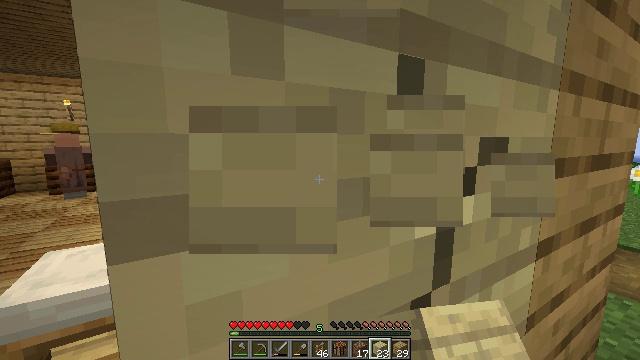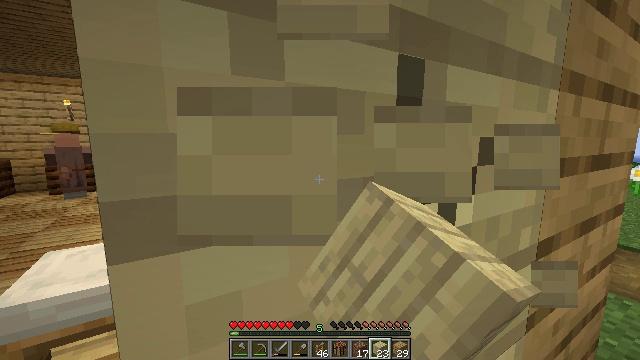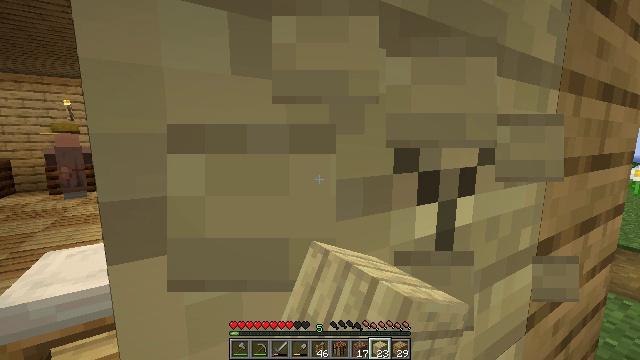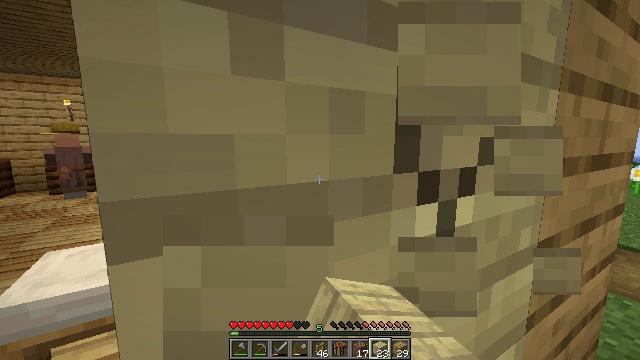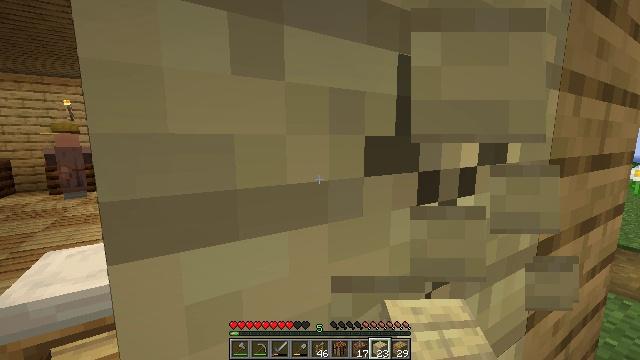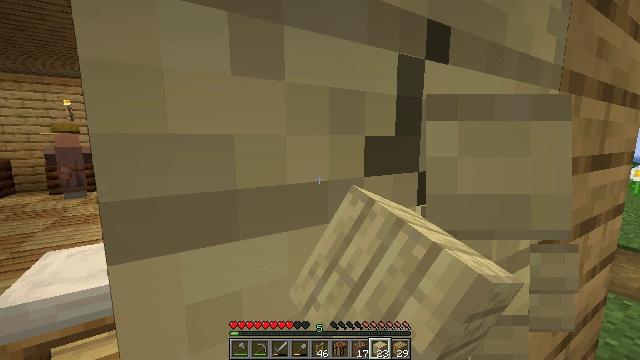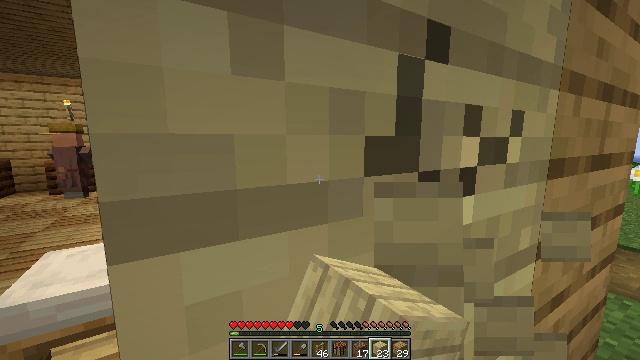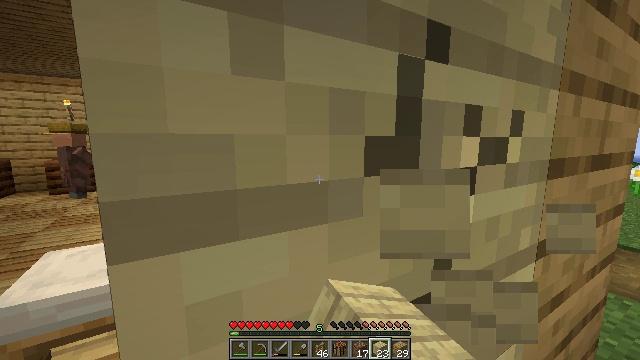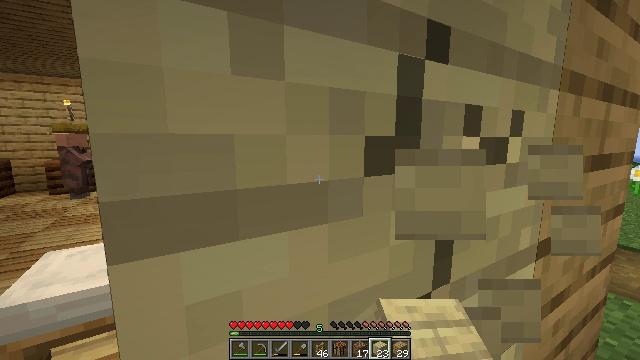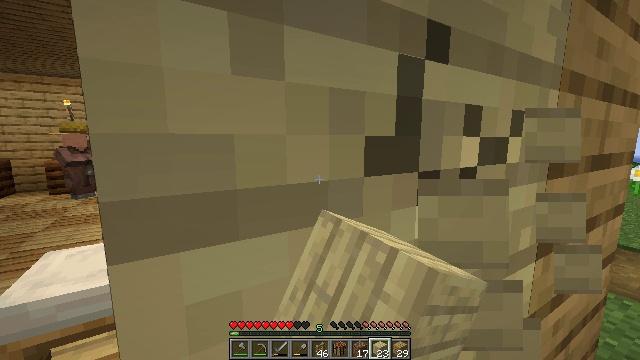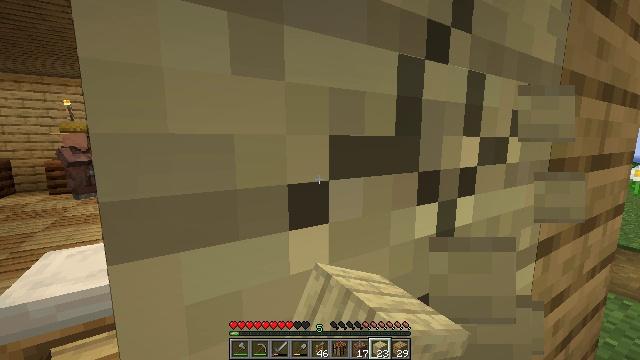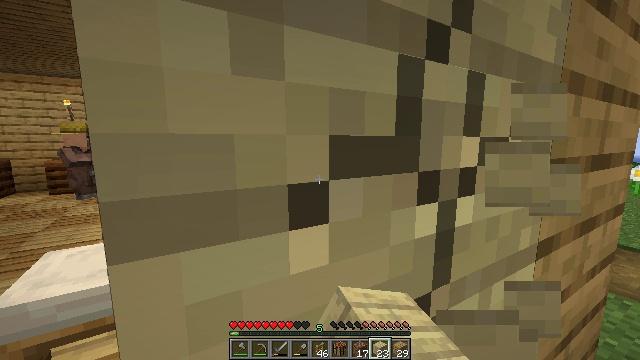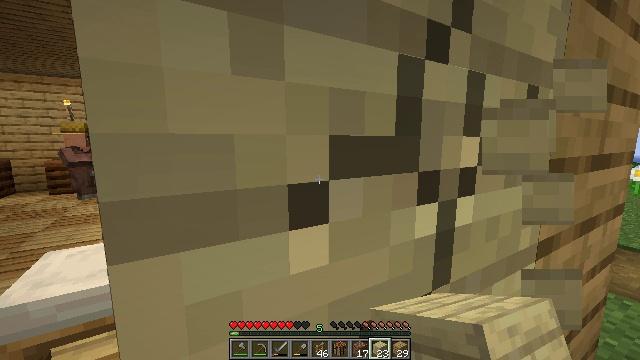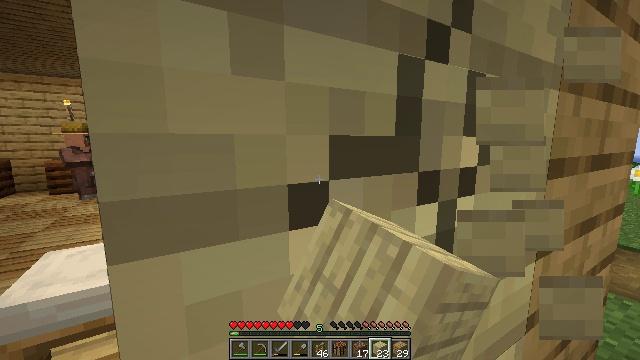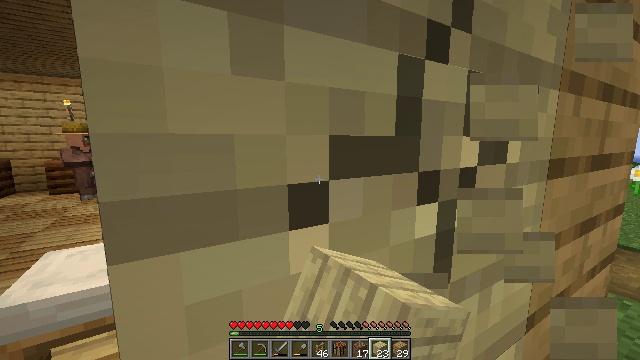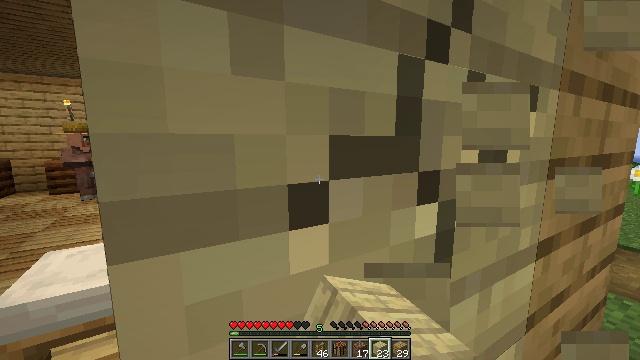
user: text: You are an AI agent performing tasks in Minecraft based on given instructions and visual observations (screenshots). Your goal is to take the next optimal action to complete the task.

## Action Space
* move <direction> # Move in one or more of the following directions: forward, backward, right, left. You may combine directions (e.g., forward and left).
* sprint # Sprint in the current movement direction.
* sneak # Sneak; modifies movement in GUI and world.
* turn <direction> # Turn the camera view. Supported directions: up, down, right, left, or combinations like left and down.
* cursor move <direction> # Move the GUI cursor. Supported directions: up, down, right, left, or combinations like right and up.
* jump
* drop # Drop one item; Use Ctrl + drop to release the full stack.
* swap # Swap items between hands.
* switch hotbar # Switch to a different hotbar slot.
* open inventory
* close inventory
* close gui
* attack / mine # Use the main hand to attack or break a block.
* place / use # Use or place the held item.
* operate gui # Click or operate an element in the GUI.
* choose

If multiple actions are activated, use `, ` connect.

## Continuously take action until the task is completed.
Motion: motion action
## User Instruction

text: Remove birch planks to collect them.
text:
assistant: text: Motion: attack / mine
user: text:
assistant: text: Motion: attack / mine
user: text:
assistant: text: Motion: attack / mine
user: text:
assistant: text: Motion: attack / mine
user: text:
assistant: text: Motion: attack / mine
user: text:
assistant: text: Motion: attack / mine
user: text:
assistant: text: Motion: attack / mine
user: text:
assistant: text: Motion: attack / mine
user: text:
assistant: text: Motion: attack / mine
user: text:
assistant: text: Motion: attack / mine
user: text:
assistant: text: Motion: attack / mine
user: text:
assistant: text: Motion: attack / mine
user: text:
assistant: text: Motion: attack / mine
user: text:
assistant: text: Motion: attack / mine
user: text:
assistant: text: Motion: attack / mine
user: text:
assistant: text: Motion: attack / mine
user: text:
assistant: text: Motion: attack / mine
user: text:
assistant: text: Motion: attack / mine
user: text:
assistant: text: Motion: attack / mine
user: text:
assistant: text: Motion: attack / mine
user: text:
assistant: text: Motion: attack / mine
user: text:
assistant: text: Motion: attack / mine
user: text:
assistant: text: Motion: attack / mine
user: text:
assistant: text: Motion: attack / mine
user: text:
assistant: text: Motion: attack / mine
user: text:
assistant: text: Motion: attack / mine
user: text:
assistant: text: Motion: attack / mine
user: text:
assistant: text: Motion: attack / mine
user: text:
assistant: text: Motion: attack / mine
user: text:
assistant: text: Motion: attack / mine